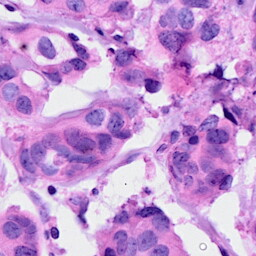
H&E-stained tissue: Breast